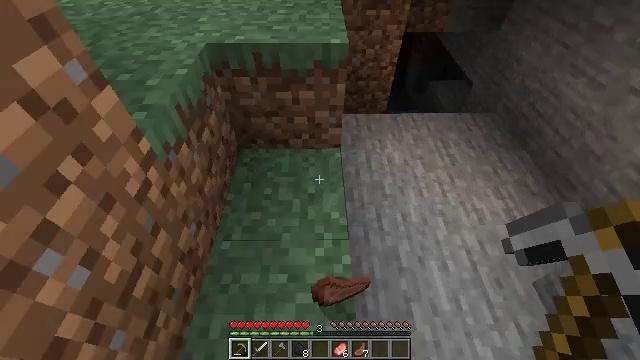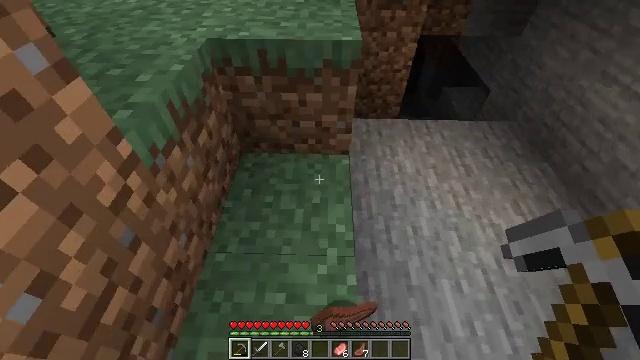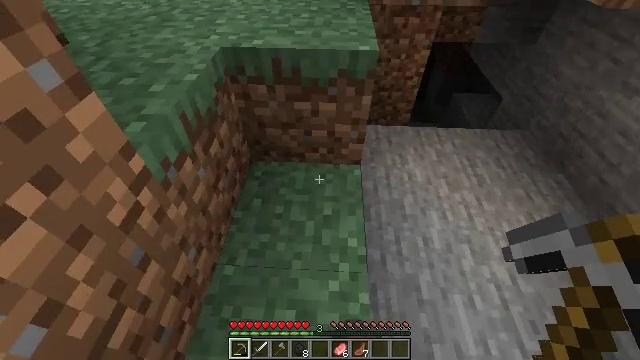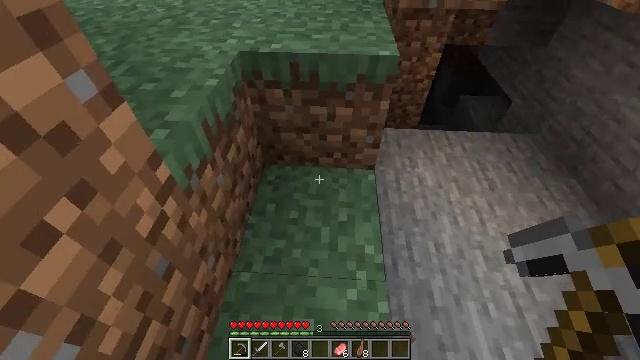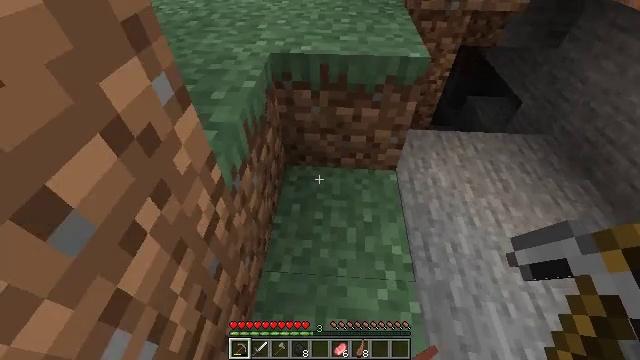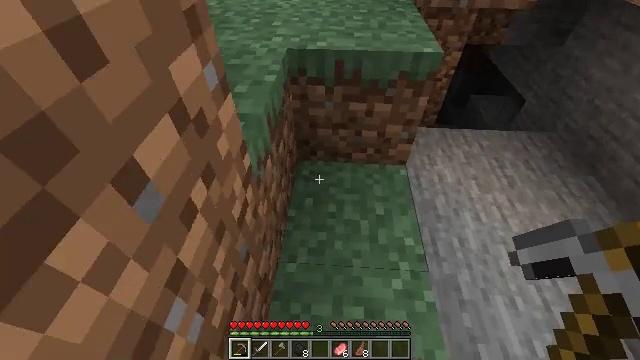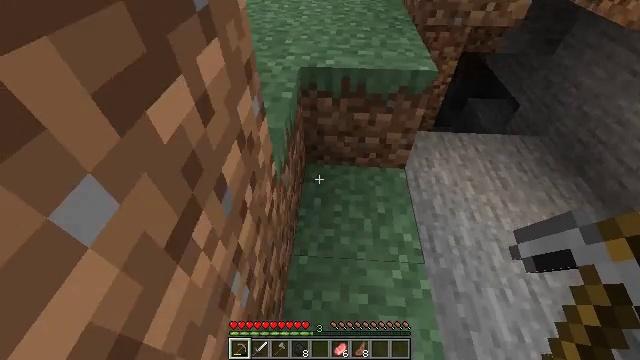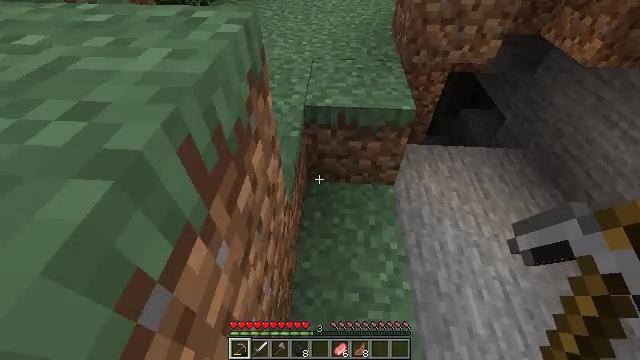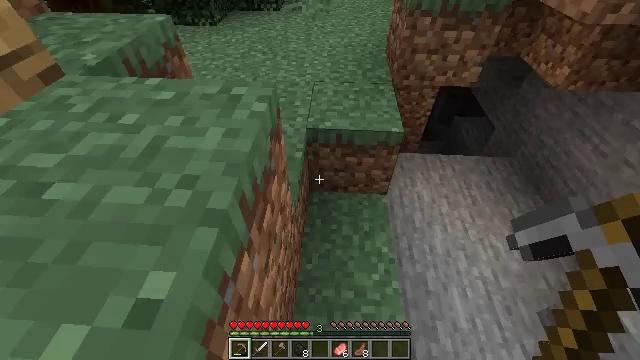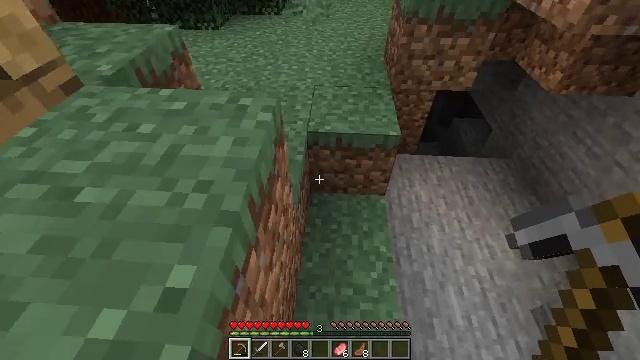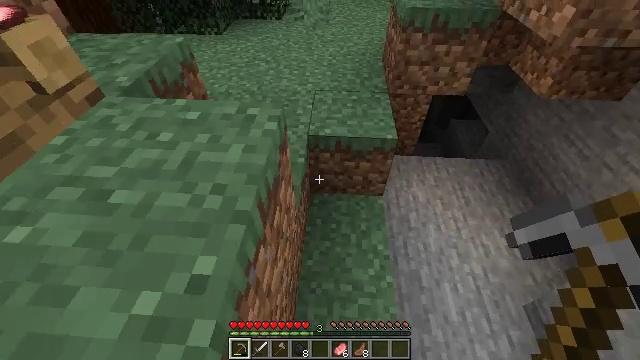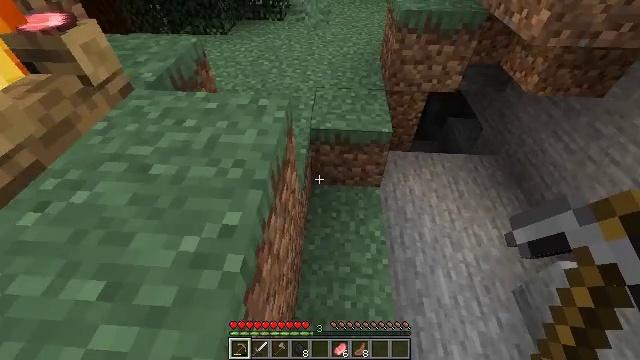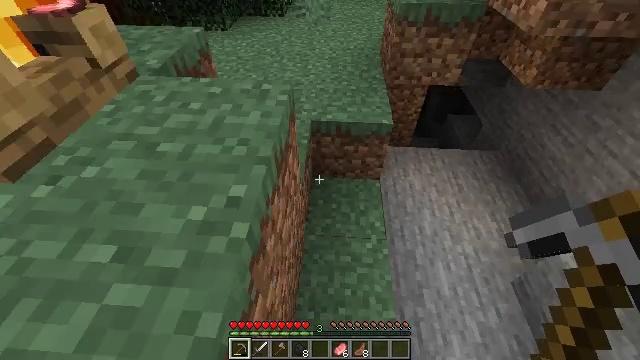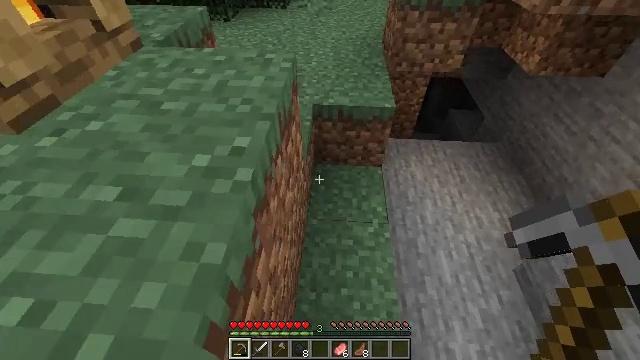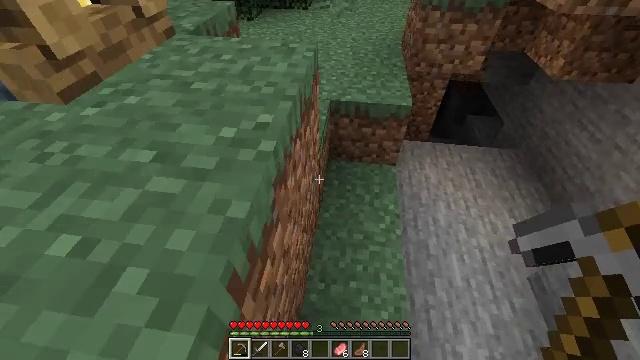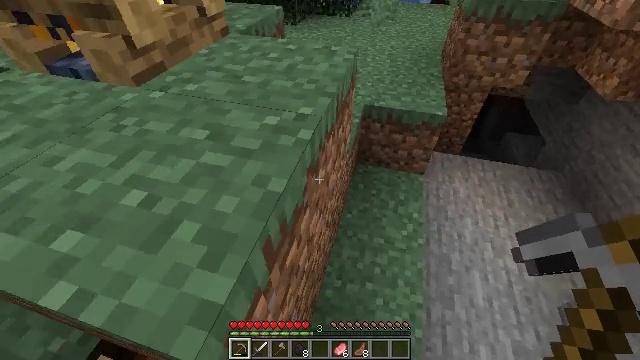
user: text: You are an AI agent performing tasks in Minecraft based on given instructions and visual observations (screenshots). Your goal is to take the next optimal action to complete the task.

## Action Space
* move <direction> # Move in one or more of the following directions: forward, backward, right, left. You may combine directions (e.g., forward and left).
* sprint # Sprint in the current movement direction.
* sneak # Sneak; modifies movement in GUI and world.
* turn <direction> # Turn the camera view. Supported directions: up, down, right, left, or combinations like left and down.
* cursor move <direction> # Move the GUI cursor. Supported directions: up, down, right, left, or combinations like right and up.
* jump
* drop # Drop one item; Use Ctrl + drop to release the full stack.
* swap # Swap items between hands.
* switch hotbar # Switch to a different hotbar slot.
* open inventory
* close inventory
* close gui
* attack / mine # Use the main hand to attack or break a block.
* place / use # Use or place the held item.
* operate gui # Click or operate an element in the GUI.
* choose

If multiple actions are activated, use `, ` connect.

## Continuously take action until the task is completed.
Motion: motion action
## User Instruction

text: Break the yellow bed.
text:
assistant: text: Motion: turn left
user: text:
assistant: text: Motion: move left, turn left
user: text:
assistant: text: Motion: move left
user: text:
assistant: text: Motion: move back and move left
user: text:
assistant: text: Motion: move back and move left
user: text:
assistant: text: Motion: move back and move left, jump
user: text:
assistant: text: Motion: move back, jump
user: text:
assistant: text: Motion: move back, jump
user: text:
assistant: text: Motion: move back, jump
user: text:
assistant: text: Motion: move back, jump
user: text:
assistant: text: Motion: move back
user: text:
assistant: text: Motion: move back and move left
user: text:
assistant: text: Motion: move back and move left
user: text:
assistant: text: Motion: move back and move left, turn left
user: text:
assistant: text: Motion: move back and move left, turn left and up
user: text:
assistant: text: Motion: move back and move left, turn left
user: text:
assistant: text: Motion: move back and move left
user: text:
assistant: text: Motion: move back and move left
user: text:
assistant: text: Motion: move back and move left, turn left and up
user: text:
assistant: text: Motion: move left, turn left and up
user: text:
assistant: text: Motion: turn left and up
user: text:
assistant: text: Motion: turn up
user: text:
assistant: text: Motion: no_op
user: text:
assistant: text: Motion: move left
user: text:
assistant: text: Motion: move left
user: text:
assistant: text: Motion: move forward and move left
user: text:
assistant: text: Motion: move forward and move left
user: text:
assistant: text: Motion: move forward and move left, turn right
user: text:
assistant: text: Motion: move forward, turn right and down, jump
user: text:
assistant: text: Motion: move forward, turn right and down, jump